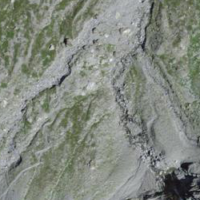
EUNIS habitat code: 48
Species observed at this site:
Saxifraga aizoides